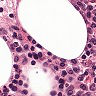
Metastatic tissue present: no